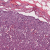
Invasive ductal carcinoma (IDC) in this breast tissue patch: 1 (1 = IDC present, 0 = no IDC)